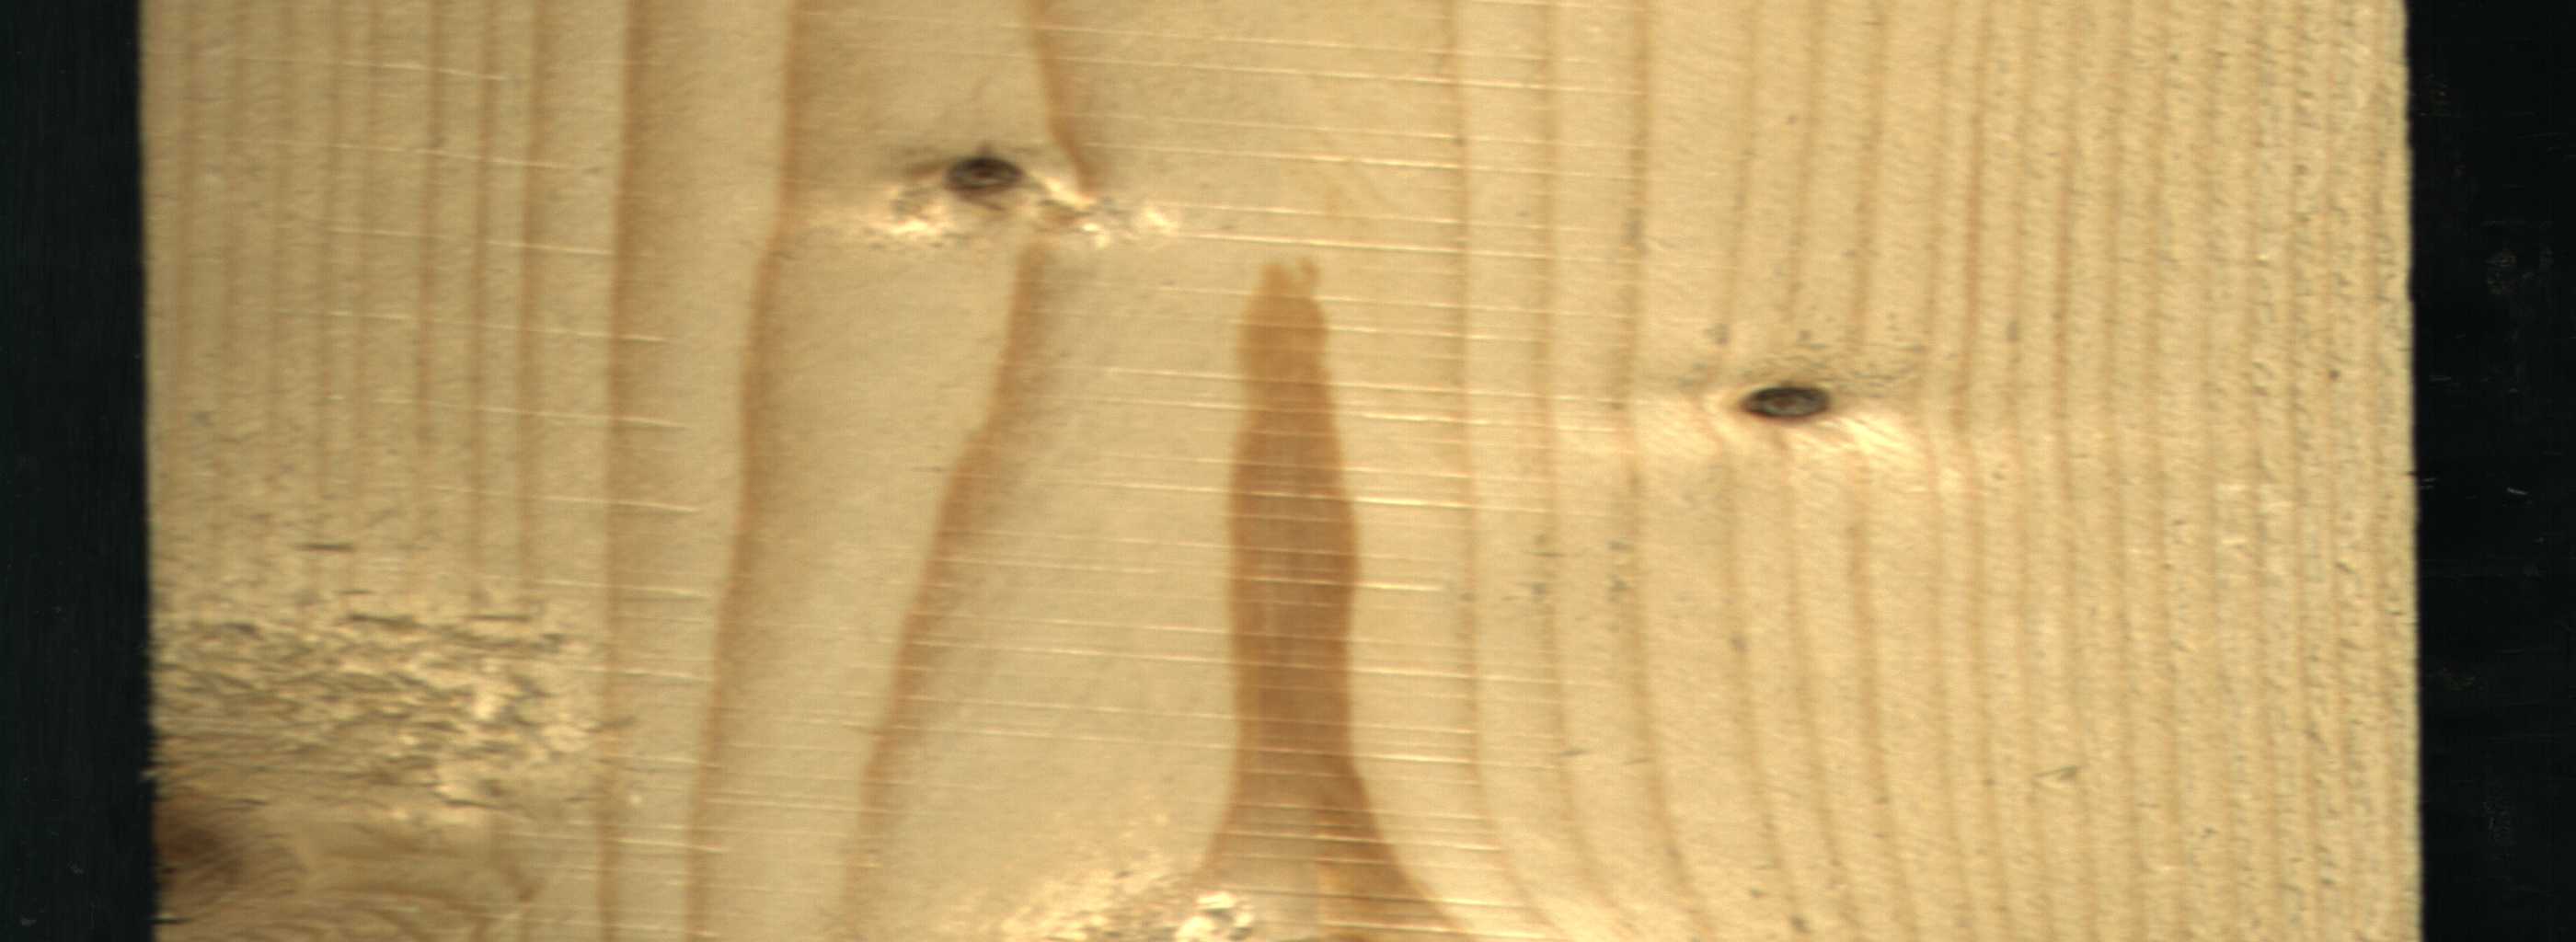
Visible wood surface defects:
Quartzity
Live_Knot
Live_Knot
Live_Knot